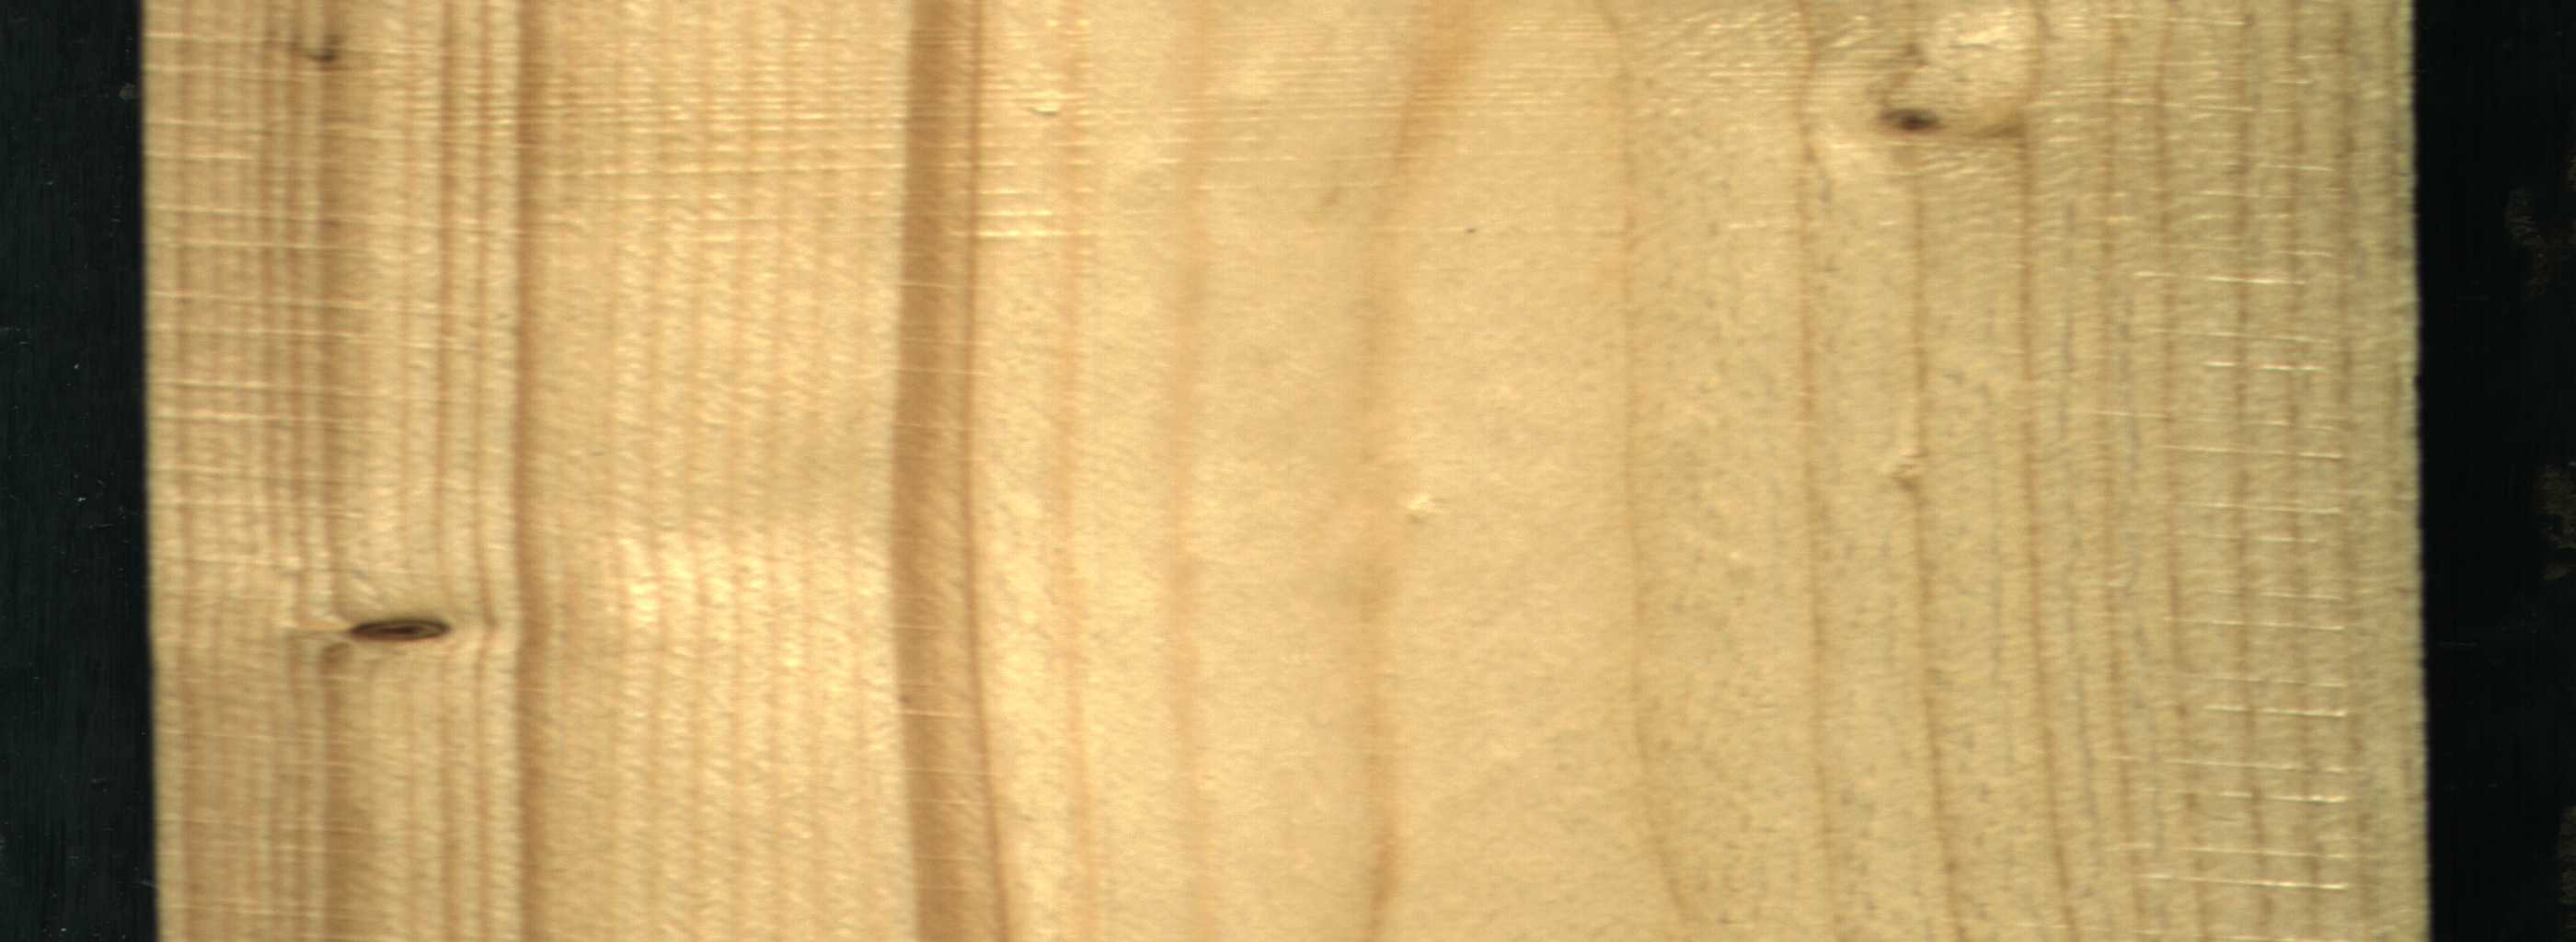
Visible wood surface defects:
Live_Knot
Live_Knot